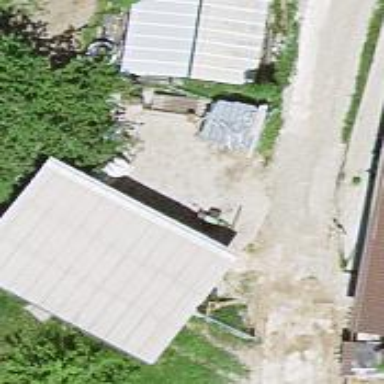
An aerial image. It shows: View of roof of building.